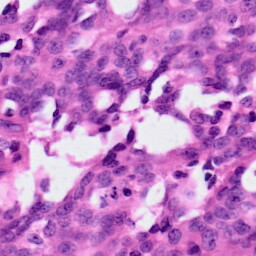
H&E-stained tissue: Ovarian